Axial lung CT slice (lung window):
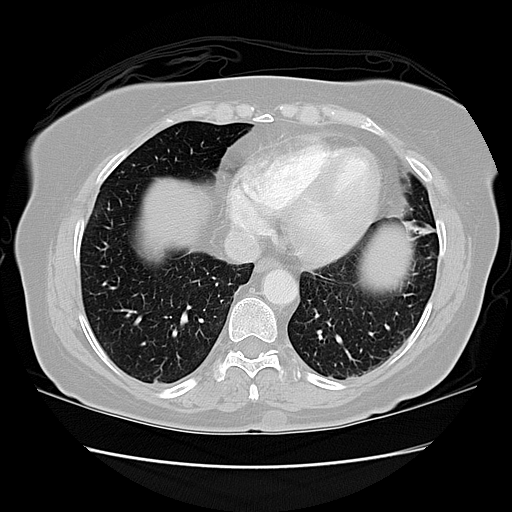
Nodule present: no